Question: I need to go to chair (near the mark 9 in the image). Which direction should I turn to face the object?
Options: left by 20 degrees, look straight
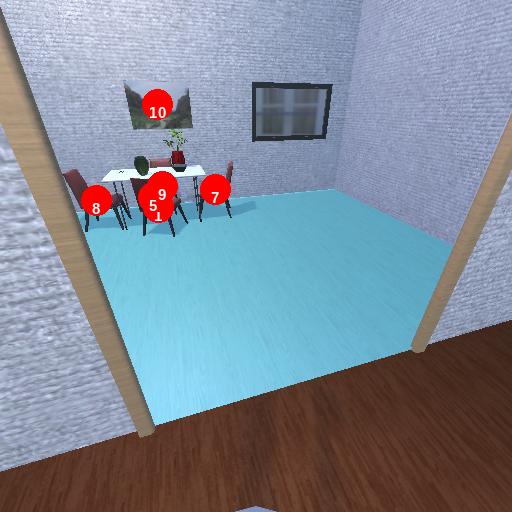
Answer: left by 20 degrees